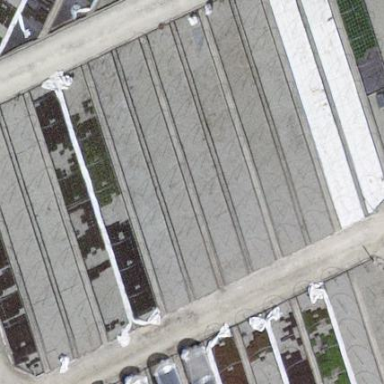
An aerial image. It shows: Plant nursery area.